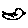
Label: bird